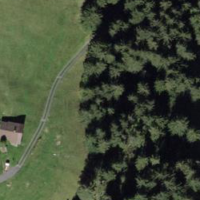
EUNIS habitat code: 43
Species observed at this site:
Capreolus capreolus